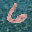
Label: 6